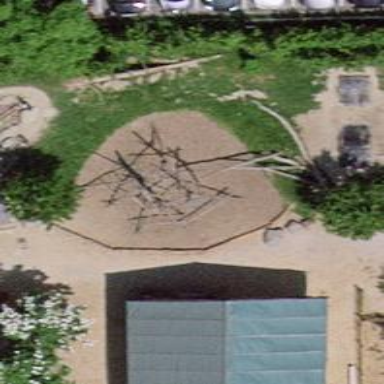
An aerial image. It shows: Playground with various play structures.